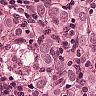
Metastatic tissue present: yes